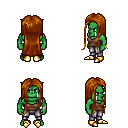
a pixel art fantasy rpg character, male body template, orc, green skin, brown pirate shirt, metal pants, brunette extra-long hairstyle, bracelets, gold boots, four views (front, back, left, right), 2x2 character sprite sheet, small pixel art, hard edges, no anti-aliasing